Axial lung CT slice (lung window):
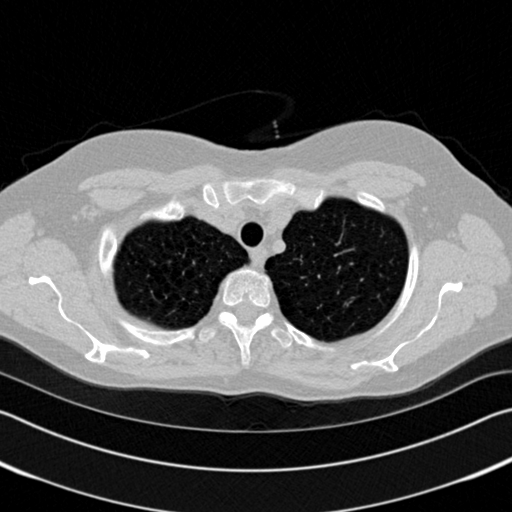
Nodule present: no